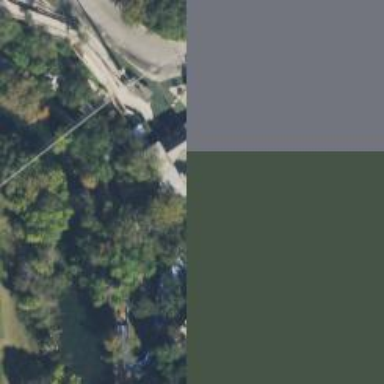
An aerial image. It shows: Water slide attraction.